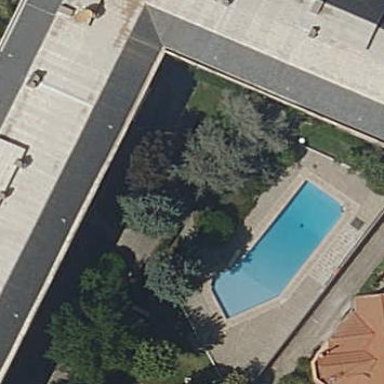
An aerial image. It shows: Swimming pool located in leisure land.